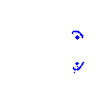
Particle: proton